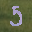
Label: 5